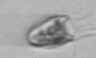
Label: Balanion